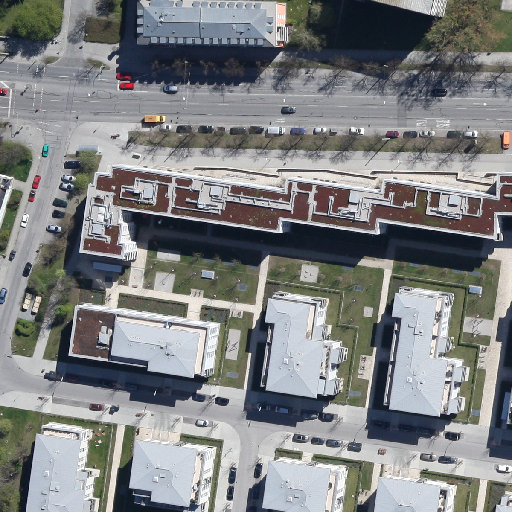
Referring expression: car driving on the road